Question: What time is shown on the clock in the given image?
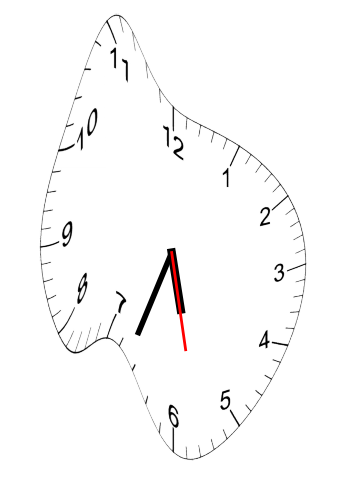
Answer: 05:33:28